Field crop: maize
Growth stage: 2
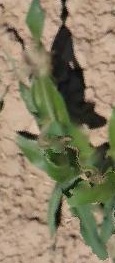
Species: maize